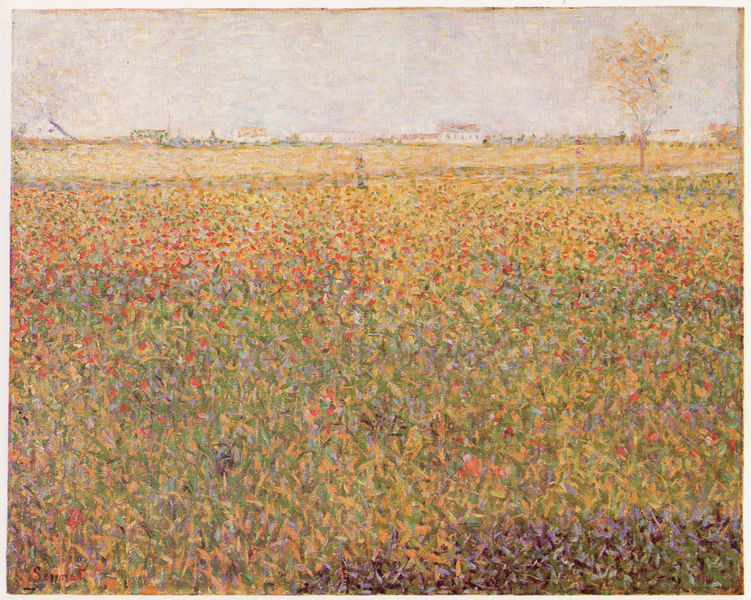
Titel: La Luzerne, Saint-Denis
Künstler: Georges Pierre Seurat
Standort: Edinburgh
Institution: National Gallery of Scotland
Schlagwörter: baum, blau, himmel, laub, bäume, gelb, grün, impressionismus, landschaft, ocker, stadt, blumen, frankreich, grau, orange, gras, haus, park, rot, weg, wiese, mensch, feld, horizont, häuser, kirche, figur, pflanzen, turm, sommer, dorf, lila, violett, monet, mohn, pointillismus, mohnfeld, grün gelb